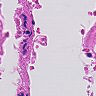
Metastatic tissue present: no